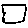
Label: square